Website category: university
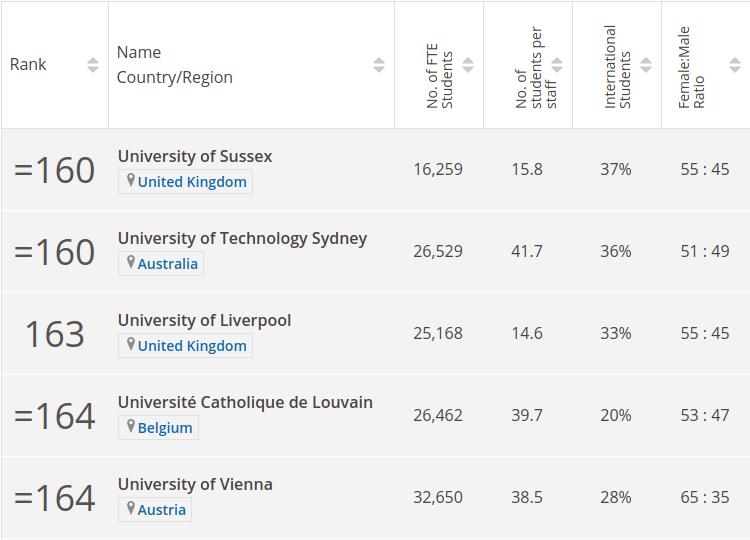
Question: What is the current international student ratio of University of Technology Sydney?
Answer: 36%

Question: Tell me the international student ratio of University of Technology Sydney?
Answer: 36%

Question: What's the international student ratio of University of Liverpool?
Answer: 33%

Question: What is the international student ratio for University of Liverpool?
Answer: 33%

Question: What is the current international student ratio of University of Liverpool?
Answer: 33%

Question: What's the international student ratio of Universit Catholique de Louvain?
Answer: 20%

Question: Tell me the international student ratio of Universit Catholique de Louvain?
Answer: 20%

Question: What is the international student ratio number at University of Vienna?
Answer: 28%

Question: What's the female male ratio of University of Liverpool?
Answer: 55 : 45

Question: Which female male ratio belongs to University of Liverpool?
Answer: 55 : 45

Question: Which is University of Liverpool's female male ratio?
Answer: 55 : 45

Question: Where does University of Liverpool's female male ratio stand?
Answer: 55 : 45

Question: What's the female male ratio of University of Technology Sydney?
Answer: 51 : 49

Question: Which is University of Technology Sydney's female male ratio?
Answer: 51 : 49

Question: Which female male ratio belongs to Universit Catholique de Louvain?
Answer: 53 : 47

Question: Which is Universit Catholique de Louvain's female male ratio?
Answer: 53 : 47

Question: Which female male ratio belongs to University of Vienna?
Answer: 65 : 35

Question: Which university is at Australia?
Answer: University of Technology Sydney

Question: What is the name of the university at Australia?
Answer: University of Technology Sydney

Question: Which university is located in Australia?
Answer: University of Technology Sydney

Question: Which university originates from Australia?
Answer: University of Technology Sydney

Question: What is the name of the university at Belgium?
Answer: Universit Catholique de Louvain

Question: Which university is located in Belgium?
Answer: Universit Catholique de Louvain

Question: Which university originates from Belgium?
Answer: Universit Catholique de Louvain

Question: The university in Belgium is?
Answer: Universit Catholique de Louvain

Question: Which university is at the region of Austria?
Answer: University of Vienna

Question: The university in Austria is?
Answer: University of Vienna

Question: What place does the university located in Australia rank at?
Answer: =160

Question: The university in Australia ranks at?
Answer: =160

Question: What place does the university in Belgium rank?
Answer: =164

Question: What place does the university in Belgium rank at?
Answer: =164

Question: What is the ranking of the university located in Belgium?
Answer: =164

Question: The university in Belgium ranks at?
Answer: =164

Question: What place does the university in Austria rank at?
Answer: =164

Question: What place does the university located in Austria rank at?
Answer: =164

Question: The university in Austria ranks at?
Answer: =164

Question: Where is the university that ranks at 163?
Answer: United Kingdom